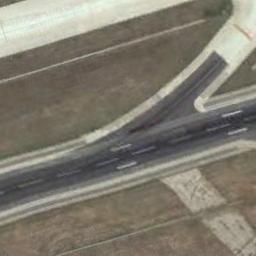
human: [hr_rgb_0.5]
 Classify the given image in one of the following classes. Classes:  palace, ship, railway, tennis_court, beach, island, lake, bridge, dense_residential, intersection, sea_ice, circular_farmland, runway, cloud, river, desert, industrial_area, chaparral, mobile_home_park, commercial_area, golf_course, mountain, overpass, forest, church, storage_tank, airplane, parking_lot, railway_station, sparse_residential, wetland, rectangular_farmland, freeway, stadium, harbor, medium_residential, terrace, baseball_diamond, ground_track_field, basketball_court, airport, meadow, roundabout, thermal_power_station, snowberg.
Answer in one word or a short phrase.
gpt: runway